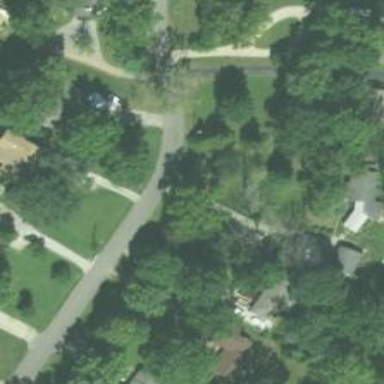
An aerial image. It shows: Driveway.